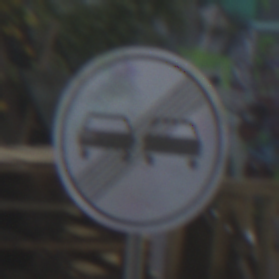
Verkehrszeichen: EndeUeberholverbot
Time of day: MorningAfternoon
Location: Outdoor (Urban)
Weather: PartlyCloudy
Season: NotSpecified
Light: Natural